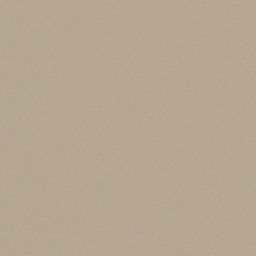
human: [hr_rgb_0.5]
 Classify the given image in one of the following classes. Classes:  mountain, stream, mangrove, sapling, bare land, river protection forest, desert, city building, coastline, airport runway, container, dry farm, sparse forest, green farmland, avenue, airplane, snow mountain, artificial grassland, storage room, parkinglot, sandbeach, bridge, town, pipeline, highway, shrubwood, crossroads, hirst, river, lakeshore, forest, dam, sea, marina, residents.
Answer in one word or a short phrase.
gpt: desert